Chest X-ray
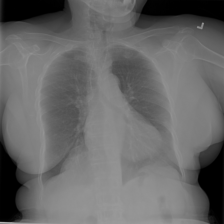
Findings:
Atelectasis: negative
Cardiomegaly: negative
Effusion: negative
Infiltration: negative
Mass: negative
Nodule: negative
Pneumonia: negative
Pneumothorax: negative
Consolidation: negative
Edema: negative
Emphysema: negative
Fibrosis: negative
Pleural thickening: negative
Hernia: negative